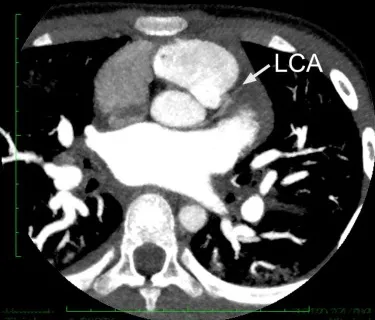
Cardiac CTA and MRI imaging. (A) Left coronary artery originated from an abnormal location at the superior and posterior sites in the left coronary sinus.
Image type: radiology (ct)